Interaction volume radius: 10 \u00c5
Interaction volume height: 40 \u00c5
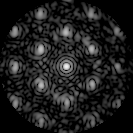
Disorder parameter: 0.4034